Question: I want to make circular button on center, but i got clipped button like this:

Here's my code:
'''
class CustomTabBarVC: UITabBarController, UITabBarControllerDelegate {
required init?(coder: NSCoder) {
super.init(coder: coder)
}
override func viewDidLoad() {
super.viewDidLoad()
self.delegate = self
self.selectedIndex = 1
setupMiddleButton()
}
func setupMiddleButton() {
let middleButton = UIButton(frame: CGRect(x: (self.view.bounds.width / 2) - 25, y: -25,
width: 50, height: 50))
middleButton.setBackgroundImage(UIImage(named: "close-icon-gold"), for: .normal)
middleButton.layer.shadowColor = UIColor.black.cgColor
middleButton.layer.shadowOpacity = 0.1
middleButton.layer.shadowOffset = CGSize(width: 4, height: 4)
self.tabBar.addSubview(middleButton)
self.tabBar.bringSubviewToFront(middleButton)
middleButton.clipsToBounds = false
middleButton.addTarget(self, action: #selector(menuButtonAction), for: .touchUpInside)
self.view.layoutIfNeeded()
}
@objc func menuButtonAction(sender: UIButton) {
self.selectedIndex = 2
}
}
'''
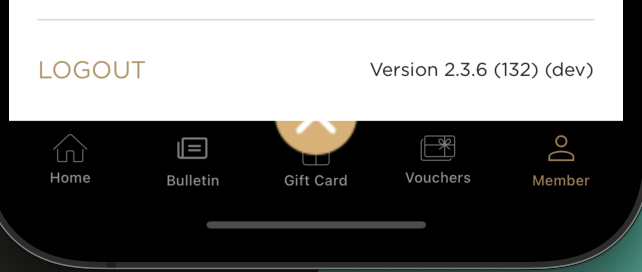
Answer: '''
let middleView = UIView(frame: CGRect(x: (tabController!.tabBar.bounds.width / 2)-(70/2), y: -20, width: 70, height: 70))
let middleButton = UIButton(frame: CGRect(x: 10, y: 10, width: 50, height: 50))
middleButton.layer.cornerRadius = centerButton.frame.size.width / 2.0
middleButton.setBackgroundImage(UIImage(named: "close-icon-gold"), for: .normal)
middleView.addSubview(middleButton)
tabController!.tabBar.addSubview(middleView)
tabController!.tabBar.bringSubviewToFront(middleButton)
'''